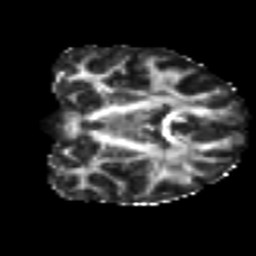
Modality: FA
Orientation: coronal
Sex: female
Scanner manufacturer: ge
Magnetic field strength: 3 T
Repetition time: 7 s
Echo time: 0.0802 s